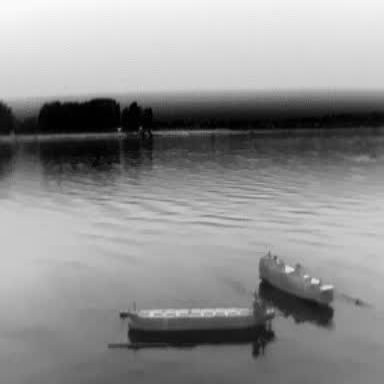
There is a liner in the infrared image.